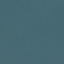
Land use / land cover class: SeaLake